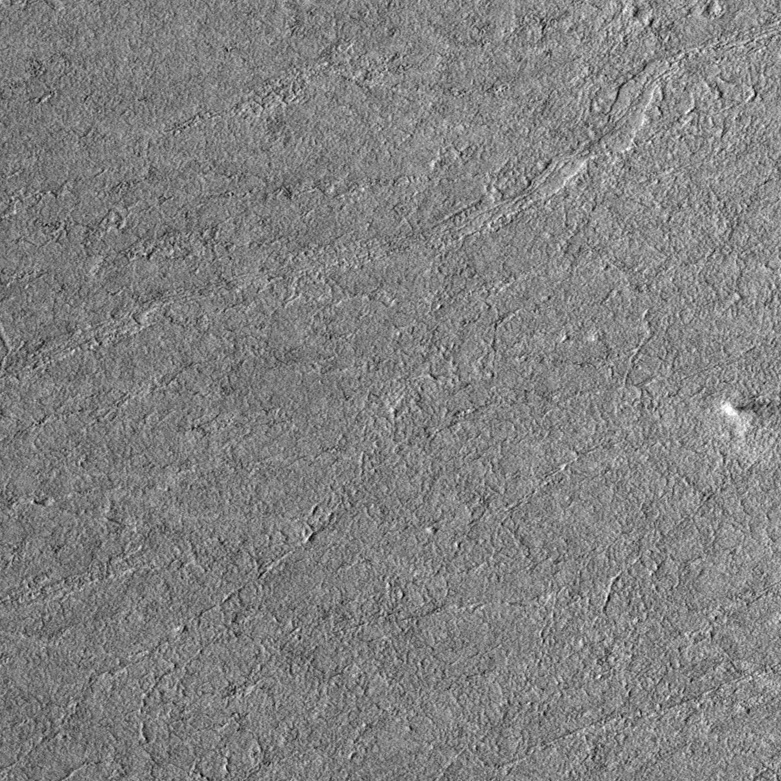
Label: dustdevil